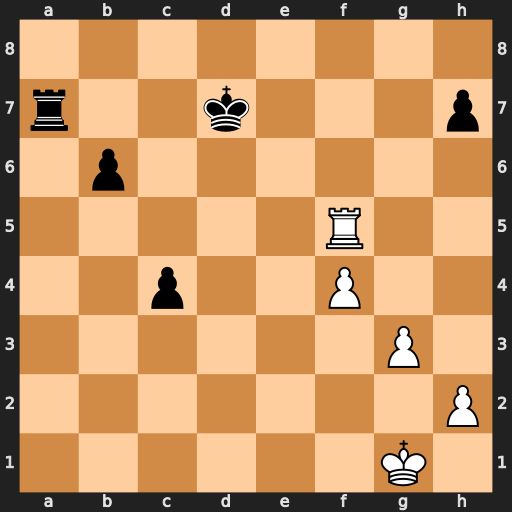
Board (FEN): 8/r2k3p/1p6/5R2/2p2P2/6P1/7P/6K1
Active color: w
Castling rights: -
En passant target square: -
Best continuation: Rf7+ Kc6 Rxa7